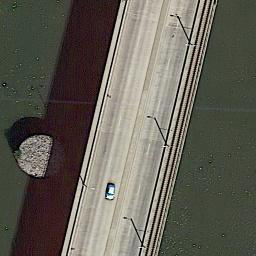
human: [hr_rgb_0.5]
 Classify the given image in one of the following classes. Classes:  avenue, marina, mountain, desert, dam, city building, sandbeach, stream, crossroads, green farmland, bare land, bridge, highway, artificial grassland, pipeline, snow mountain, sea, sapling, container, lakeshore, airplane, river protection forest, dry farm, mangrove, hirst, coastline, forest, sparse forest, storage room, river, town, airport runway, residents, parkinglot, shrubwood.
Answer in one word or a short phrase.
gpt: bridge